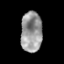
Tissue: prostate
Cell type: Epithelial cells
Senescence score: 0.261
Nuclear area (px): 844
Mean DAPI intensity: 151.709